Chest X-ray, PA view. Patient: 30 years old, sex F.
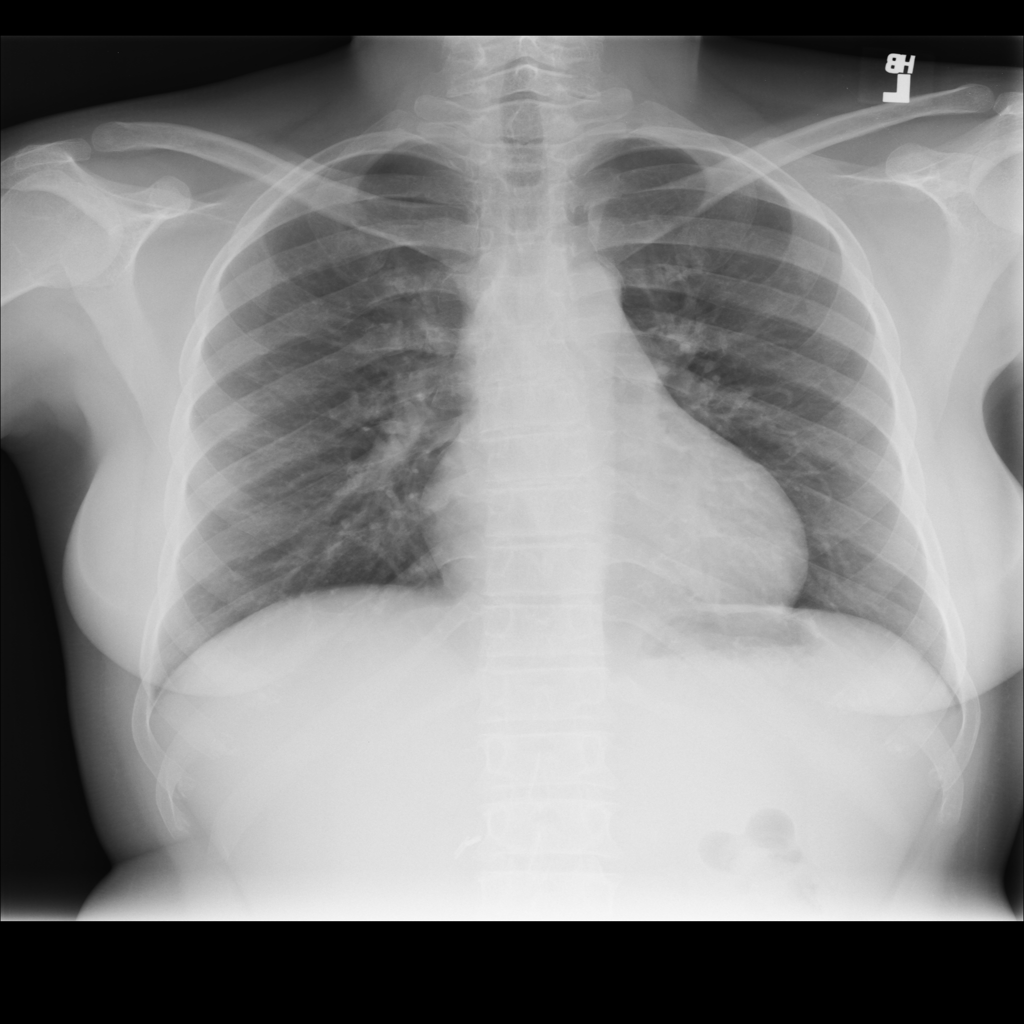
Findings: No Finding